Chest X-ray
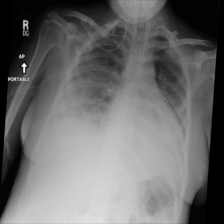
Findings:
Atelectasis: negative
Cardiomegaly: negative
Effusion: positive
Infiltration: negative
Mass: negative
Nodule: negative
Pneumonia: negative
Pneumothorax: negative
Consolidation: negative
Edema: positive
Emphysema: negative
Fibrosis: negative
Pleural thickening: negative
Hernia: negative